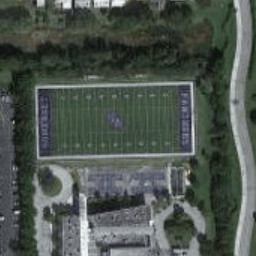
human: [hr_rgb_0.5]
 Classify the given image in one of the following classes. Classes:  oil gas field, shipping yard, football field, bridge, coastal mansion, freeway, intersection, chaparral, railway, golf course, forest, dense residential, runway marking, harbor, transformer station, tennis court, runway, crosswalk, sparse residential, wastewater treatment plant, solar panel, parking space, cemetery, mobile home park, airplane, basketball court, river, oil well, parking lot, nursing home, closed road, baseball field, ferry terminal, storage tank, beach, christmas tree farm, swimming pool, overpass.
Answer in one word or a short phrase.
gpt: football field